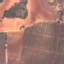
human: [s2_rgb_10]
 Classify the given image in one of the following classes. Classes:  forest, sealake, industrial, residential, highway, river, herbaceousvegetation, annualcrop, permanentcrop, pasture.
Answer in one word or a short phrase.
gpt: PermanentCrop